Aerial crown-view tile of a tropical tree (Barro Colorado Island, Panama), acquired 20250217:
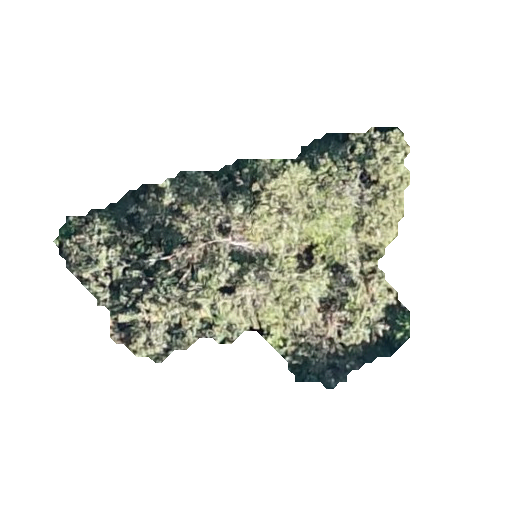
Species: Luehea seemannii
GBIF accepted scientific name: Luehea seemannii
Crown area: 88.241 m²